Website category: book
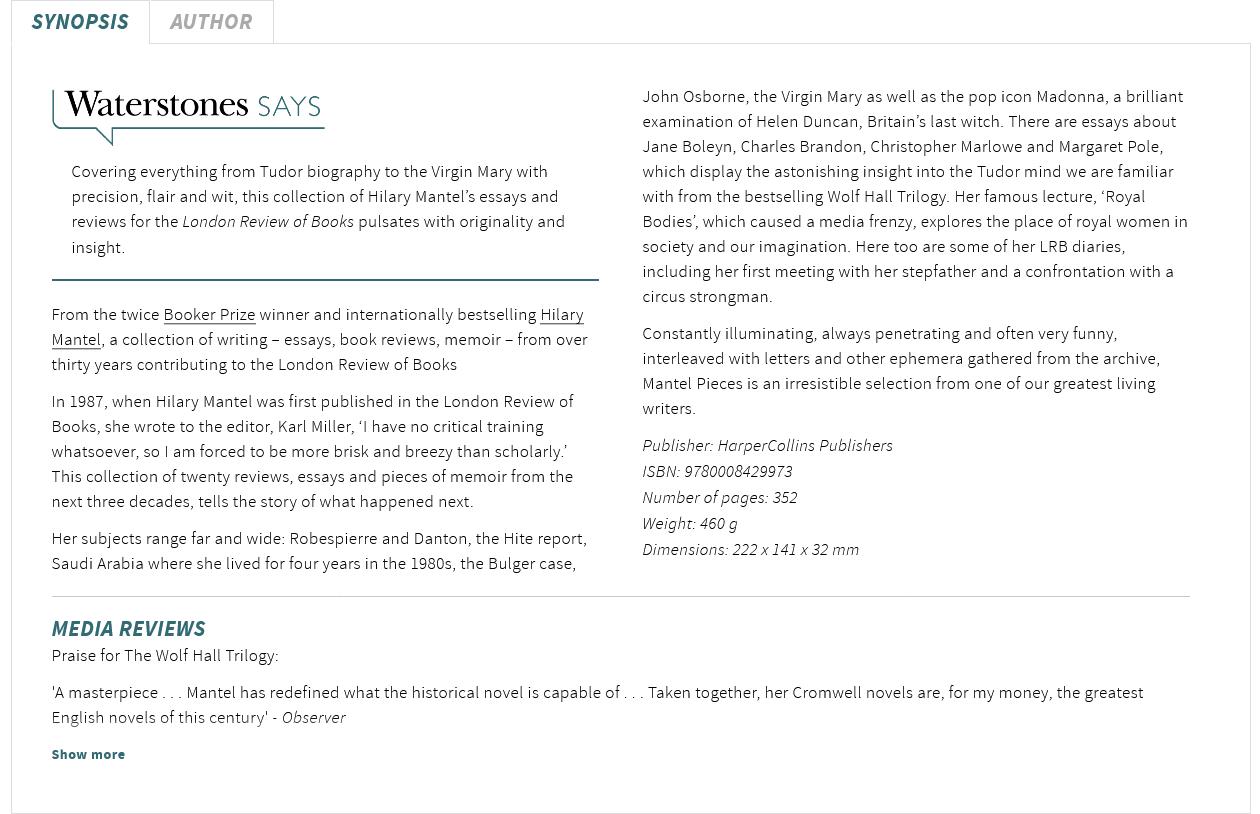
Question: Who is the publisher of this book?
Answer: HarperCollins Publishers

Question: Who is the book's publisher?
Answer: HarperCollins Publishers

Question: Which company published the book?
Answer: HarperCollins Publishers

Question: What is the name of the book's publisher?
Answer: HarperCollins Publishers

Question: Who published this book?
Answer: HarperCollins Publishers

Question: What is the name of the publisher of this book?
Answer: HarperCollins Publishers

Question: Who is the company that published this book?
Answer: HarperCollins Publishers

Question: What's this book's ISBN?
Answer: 9780008429973

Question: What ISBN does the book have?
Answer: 9780008429973

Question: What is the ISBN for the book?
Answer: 9780008429973

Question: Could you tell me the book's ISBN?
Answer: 9780008429973

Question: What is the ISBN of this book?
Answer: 9780008429973

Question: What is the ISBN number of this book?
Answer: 9780008429973

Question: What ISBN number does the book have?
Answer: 9780008429973

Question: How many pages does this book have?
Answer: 352

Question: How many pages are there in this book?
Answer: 352

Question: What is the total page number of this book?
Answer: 352

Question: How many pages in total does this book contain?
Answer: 352

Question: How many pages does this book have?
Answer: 352

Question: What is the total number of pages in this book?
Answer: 352

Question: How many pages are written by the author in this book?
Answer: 352

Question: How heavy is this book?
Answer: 460 g

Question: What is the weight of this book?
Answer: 460 g

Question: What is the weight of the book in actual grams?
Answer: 460 g

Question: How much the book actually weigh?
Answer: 460 g

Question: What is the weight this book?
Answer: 460 g

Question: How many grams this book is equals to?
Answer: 460 g

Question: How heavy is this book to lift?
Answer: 460 g

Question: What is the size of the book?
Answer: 222 x 141 x 32 mm

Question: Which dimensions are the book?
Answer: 222 x 141 x 32 mm

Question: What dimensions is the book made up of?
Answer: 222 x 141 x 32 mm

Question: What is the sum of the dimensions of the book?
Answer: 222 x 141 x 32 mm

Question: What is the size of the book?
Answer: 222 x 141 x 32 mm

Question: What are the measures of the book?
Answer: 222 x 141 x 32 mm

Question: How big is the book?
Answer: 222 x 141 x 32 mm